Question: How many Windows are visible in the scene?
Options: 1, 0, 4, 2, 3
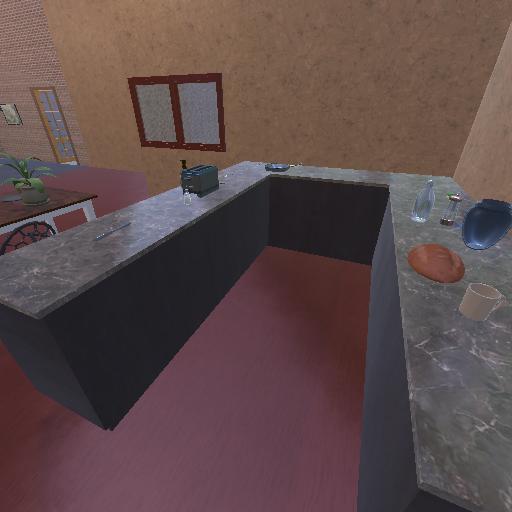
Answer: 1